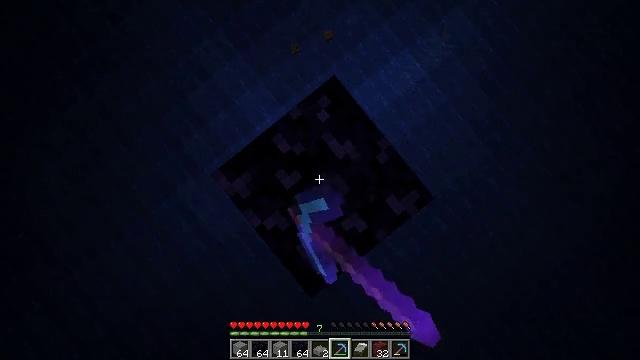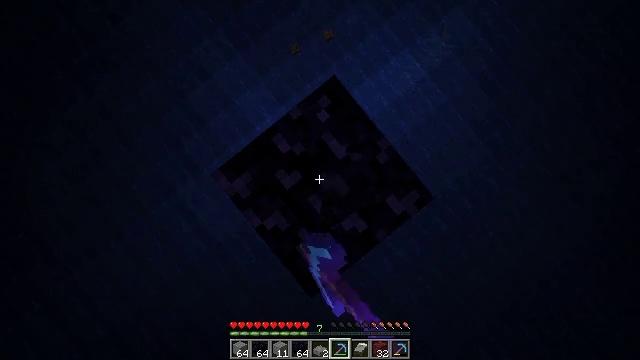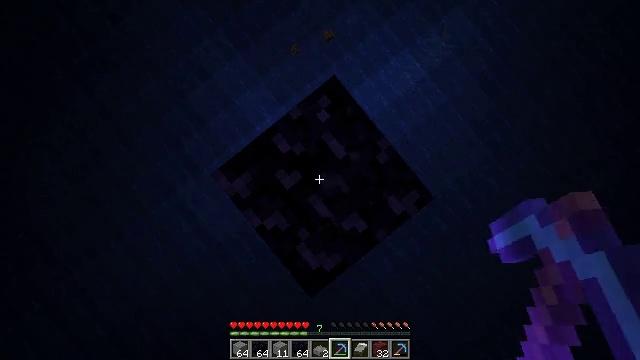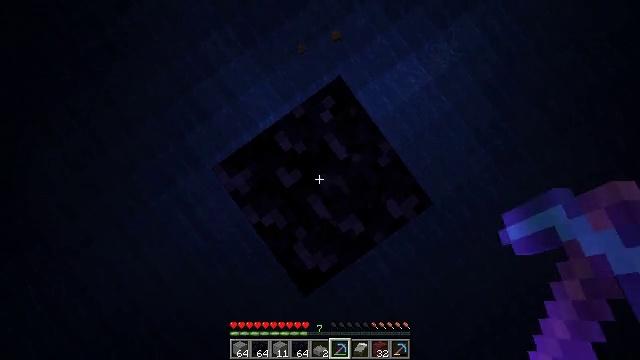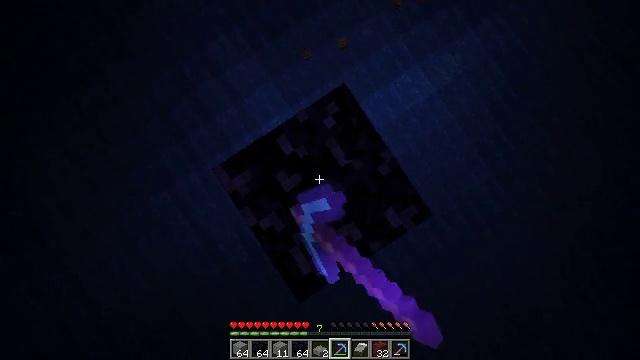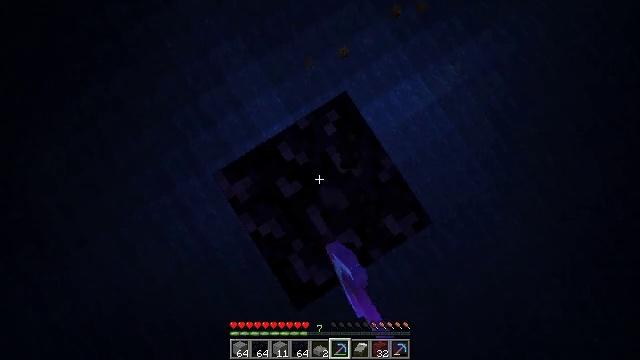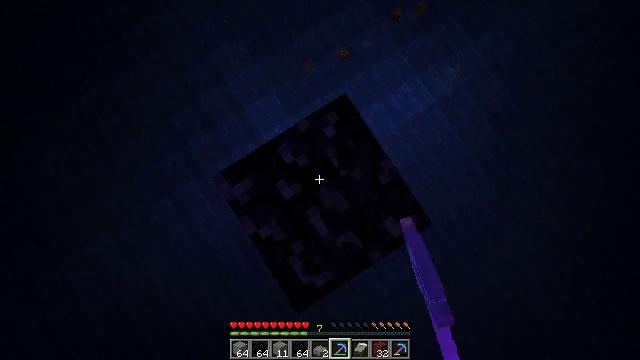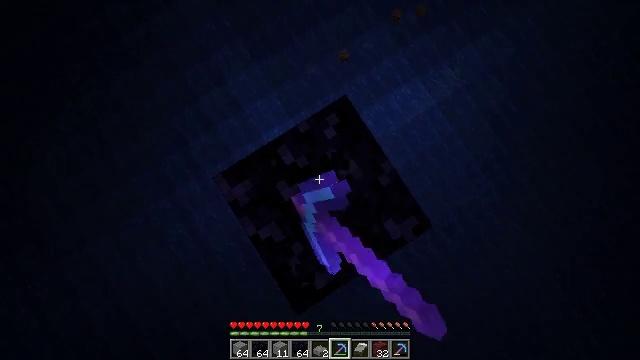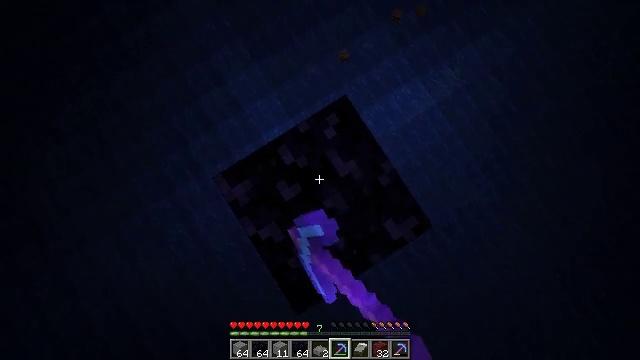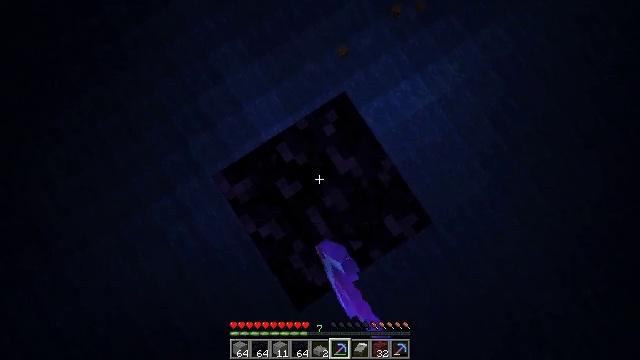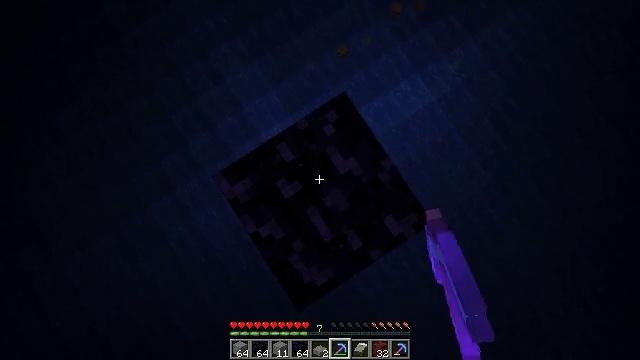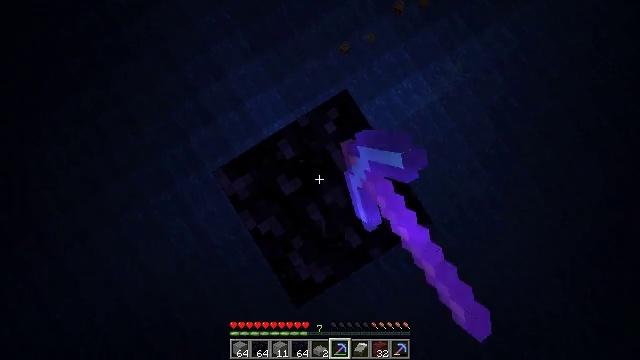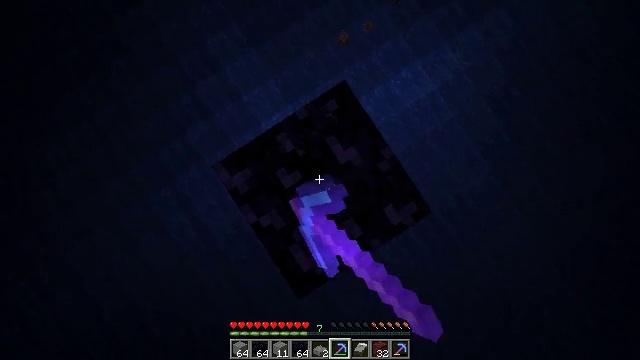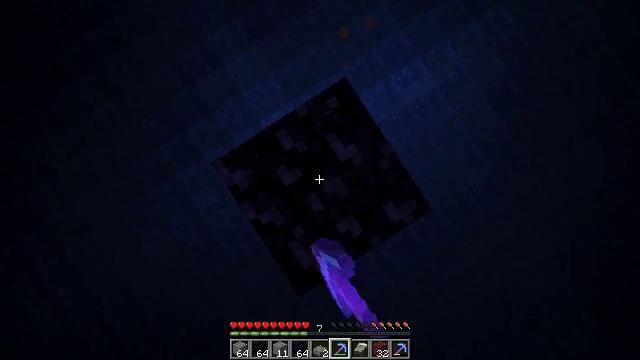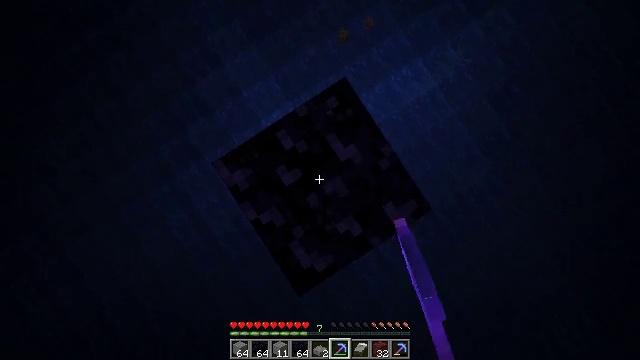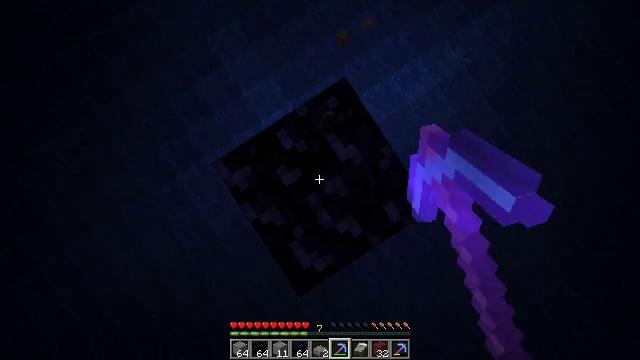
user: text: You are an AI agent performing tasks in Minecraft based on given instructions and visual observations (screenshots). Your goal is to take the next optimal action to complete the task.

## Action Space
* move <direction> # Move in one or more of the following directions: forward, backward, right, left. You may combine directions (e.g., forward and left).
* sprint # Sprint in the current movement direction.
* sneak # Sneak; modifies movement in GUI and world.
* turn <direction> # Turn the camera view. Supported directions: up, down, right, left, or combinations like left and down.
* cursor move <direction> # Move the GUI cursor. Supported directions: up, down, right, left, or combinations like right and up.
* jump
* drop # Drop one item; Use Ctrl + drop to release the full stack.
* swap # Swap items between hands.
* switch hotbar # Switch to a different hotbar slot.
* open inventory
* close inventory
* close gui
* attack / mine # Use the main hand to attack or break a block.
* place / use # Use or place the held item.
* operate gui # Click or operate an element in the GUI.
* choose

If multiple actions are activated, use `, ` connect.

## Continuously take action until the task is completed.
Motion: motion action
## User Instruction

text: Mine the tough obsidian.
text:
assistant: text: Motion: attack / mine
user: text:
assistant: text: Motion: attack / mine
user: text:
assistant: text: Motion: turn left and down, attack / mine
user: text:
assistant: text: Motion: turn left and up, attack / mine
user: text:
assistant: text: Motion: turn up, attack / mine
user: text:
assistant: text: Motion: attack / mine
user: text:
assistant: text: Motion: attack / mine
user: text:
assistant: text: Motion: attack / mine
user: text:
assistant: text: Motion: attack / mine
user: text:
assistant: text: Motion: attack / mine
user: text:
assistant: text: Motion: attack / mine
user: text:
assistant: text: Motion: turn right and down, attack / mine
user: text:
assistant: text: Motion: turn down, attack / mine
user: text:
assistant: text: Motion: attack / mine
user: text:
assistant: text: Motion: attack / mine
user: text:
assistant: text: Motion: attack / mine
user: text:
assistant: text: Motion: attack / mine
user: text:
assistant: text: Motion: attack / mine
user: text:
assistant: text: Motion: attack / mine
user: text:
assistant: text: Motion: attack / mine
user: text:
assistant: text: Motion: attack / mine
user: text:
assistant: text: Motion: attack / mine
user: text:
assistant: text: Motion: attack / mine
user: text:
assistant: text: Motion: attack / mine
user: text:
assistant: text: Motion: attack / mine
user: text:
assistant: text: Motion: attack / mine
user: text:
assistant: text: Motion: attack / mine
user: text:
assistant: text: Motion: attack / mine
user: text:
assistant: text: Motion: attack / mine
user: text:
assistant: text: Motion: attack / mine